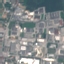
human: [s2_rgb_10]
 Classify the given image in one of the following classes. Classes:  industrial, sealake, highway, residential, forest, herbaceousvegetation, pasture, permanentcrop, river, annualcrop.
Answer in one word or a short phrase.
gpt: Industrial